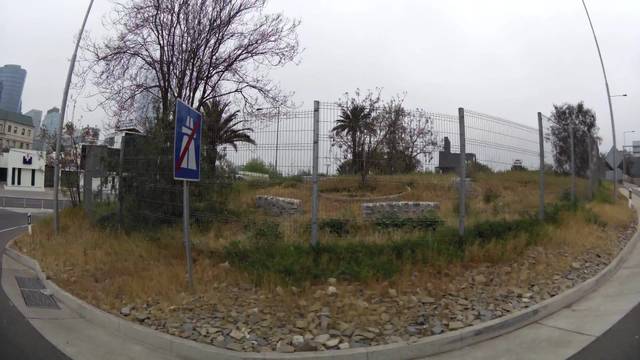
Region: Chile
Coordinates: -33.412, -70.608